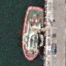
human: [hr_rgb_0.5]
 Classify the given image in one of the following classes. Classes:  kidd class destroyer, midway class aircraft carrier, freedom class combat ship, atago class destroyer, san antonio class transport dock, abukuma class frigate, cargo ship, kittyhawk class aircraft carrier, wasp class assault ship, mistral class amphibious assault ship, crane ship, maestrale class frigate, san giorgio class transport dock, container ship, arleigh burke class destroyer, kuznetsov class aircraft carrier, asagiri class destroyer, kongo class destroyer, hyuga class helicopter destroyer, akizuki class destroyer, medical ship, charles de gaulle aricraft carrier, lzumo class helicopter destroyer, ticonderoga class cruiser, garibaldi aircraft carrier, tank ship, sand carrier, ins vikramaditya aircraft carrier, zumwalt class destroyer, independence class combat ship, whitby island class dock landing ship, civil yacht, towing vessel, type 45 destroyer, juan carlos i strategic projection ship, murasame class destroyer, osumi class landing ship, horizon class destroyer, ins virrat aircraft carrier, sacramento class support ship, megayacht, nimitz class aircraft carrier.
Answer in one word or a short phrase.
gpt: Towing vessel